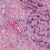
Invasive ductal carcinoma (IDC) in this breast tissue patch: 1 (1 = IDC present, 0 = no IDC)